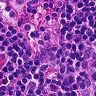
Metastatic tissue present: no